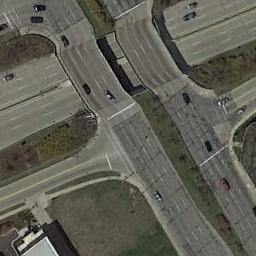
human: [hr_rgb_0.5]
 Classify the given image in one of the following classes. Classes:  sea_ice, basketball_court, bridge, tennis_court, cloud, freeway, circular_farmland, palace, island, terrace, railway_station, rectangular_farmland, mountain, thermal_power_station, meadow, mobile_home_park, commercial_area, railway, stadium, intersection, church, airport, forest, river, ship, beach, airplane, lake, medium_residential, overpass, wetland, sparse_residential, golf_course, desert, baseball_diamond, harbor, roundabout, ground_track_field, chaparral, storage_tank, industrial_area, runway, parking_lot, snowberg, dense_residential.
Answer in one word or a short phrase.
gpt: overpass